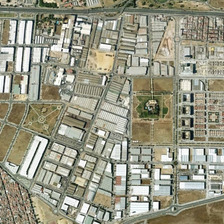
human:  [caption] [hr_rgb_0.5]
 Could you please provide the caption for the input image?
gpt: many buildings are in an industrial area .

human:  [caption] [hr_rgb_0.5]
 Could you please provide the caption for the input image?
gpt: many buildings are in an industrial area .

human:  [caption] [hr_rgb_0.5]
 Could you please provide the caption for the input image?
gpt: many buildings are in an industrial area .

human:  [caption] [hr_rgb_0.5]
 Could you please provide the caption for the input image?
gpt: many buildings are in an industrial area .

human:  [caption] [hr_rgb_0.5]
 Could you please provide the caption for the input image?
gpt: many buildings are in an industrial area .